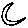
Label: moon